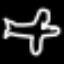
Label: airplane